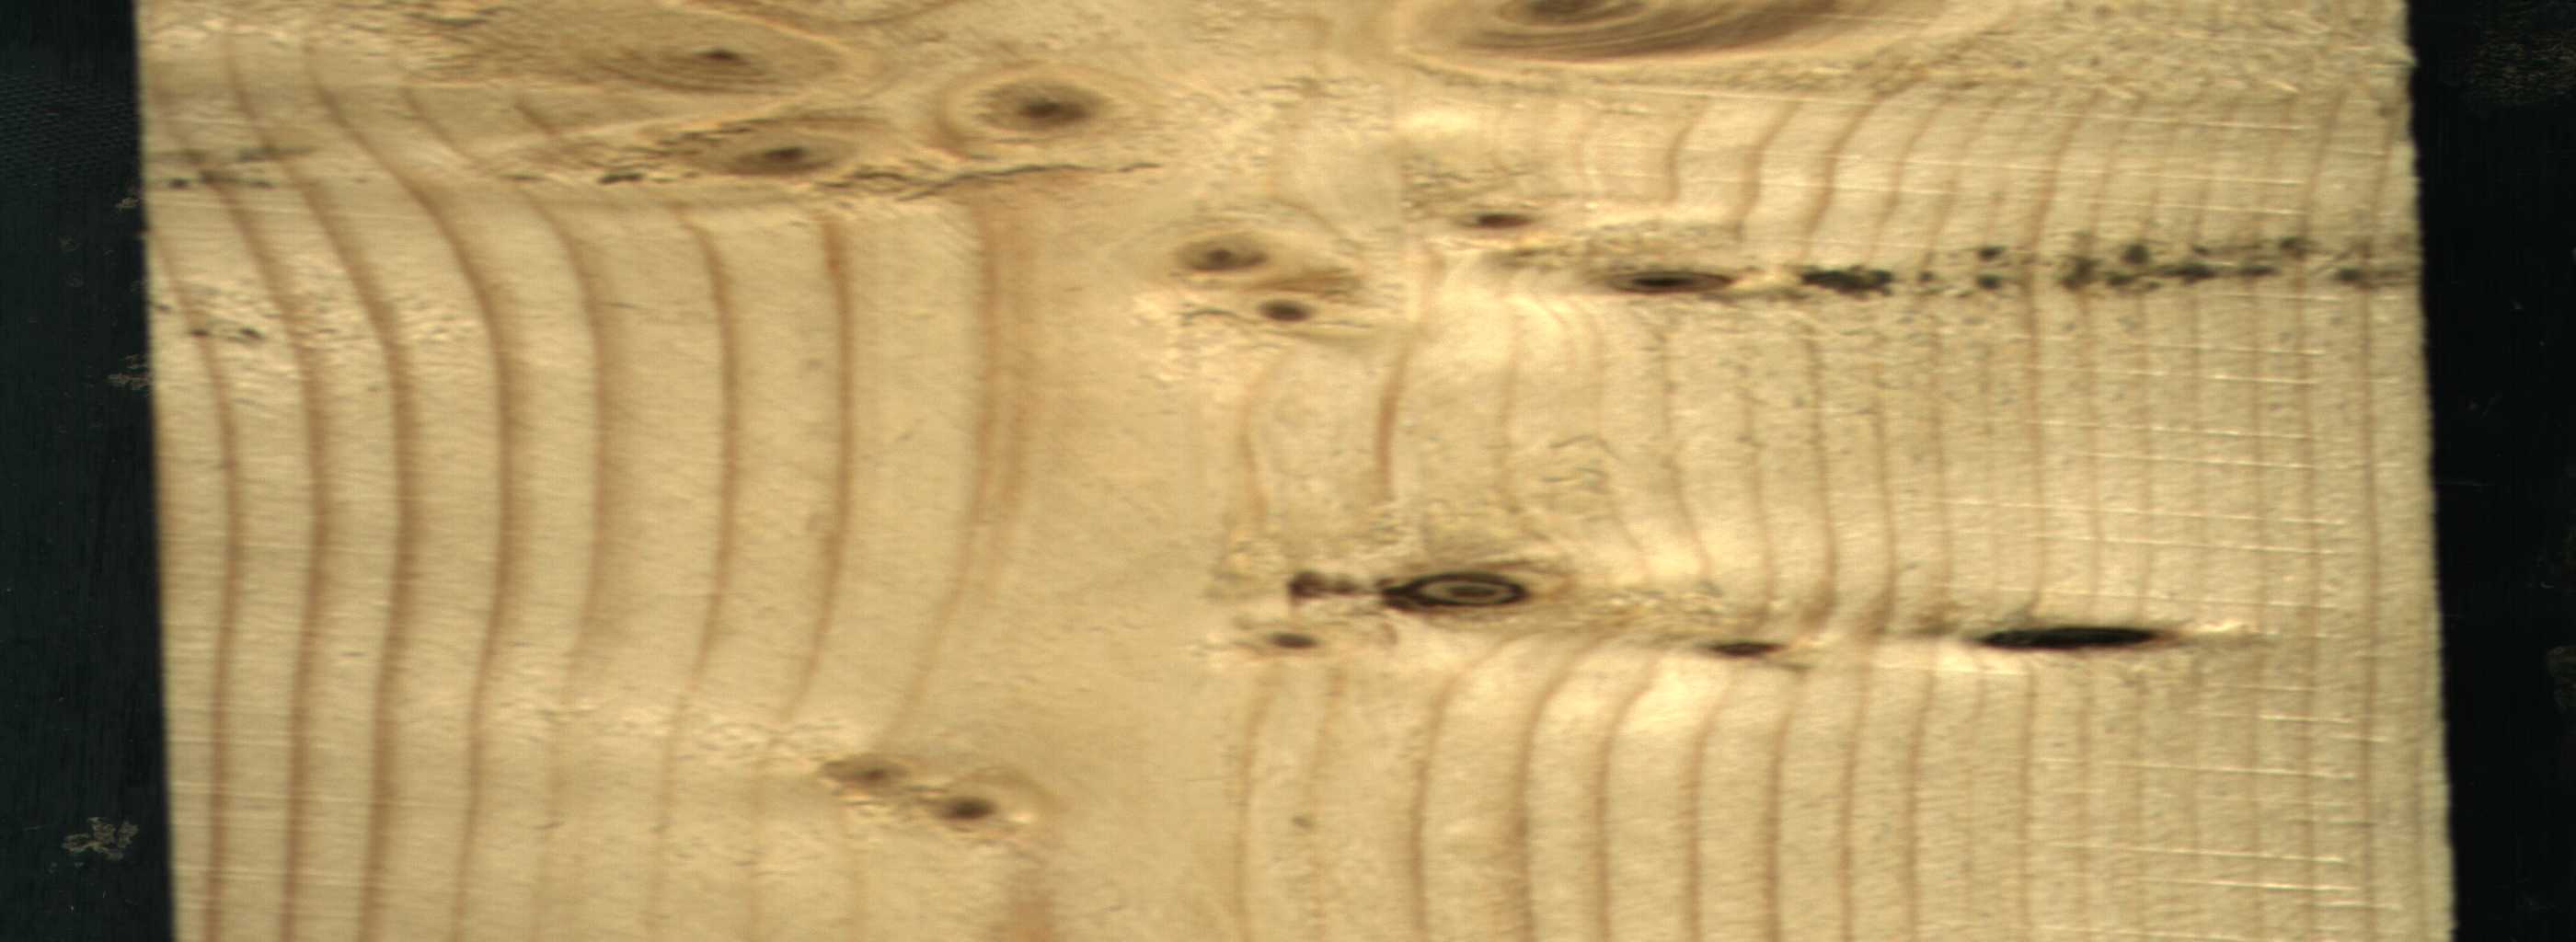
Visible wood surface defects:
resin
Dead_Knot
Dead_Knot
Dead_Knot
Live_Knot
Live_Knot
Live_Knot
Live_Knot
Live_Knot
Live_Knot
Live_Knot
Live_Knot
Live_Knot
Live_Knot
Live_Knot